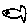
Label: fish